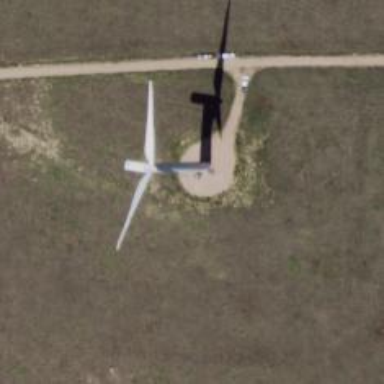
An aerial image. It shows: Wind power generator with wind turbines.